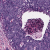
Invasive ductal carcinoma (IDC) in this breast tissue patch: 0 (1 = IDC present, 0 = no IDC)